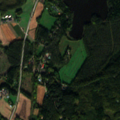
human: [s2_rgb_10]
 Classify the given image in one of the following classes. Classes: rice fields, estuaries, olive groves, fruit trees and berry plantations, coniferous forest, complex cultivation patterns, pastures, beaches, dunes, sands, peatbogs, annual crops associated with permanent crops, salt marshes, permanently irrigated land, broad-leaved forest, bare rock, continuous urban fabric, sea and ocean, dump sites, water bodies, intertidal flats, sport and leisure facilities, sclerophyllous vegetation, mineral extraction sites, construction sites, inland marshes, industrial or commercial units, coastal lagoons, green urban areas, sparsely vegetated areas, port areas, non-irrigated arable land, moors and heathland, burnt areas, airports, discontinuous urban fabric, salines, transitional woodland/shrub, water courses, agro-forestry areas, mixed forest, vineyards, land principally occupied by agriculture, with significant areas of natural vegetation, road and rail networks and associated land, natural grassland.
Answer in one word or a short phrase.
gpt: discontinuous urban fabric, land principally occupied by agriculture, with significant areas of natural vegetation, coniferous forest, mixed forest, water bodies